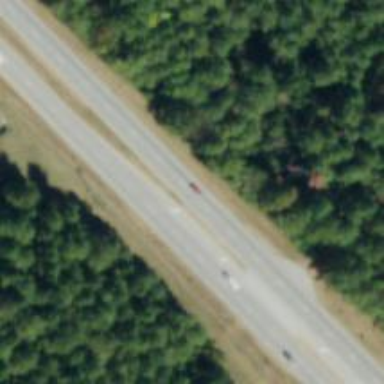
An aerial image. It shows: Expressway with asphalt surface classified as trunk highway.